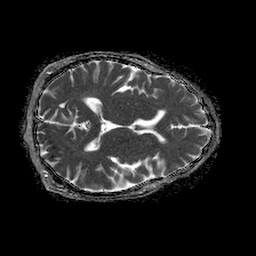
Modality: ADC
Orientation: axial
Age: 65
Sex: female
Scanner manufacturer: philips
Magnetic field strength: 1.5 T
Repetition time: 4.6 s
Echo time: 0.08528 s